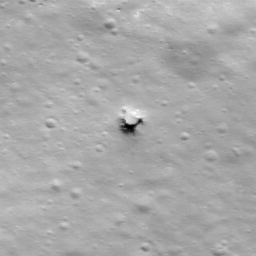
Pit: Stevinus 4
Host crater: Stevinus
Host type: impact_melt
Lunar coordinates: latitude -32.724, longitude 54.174